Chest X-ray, AP view. Patient: 38 years old, sex M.
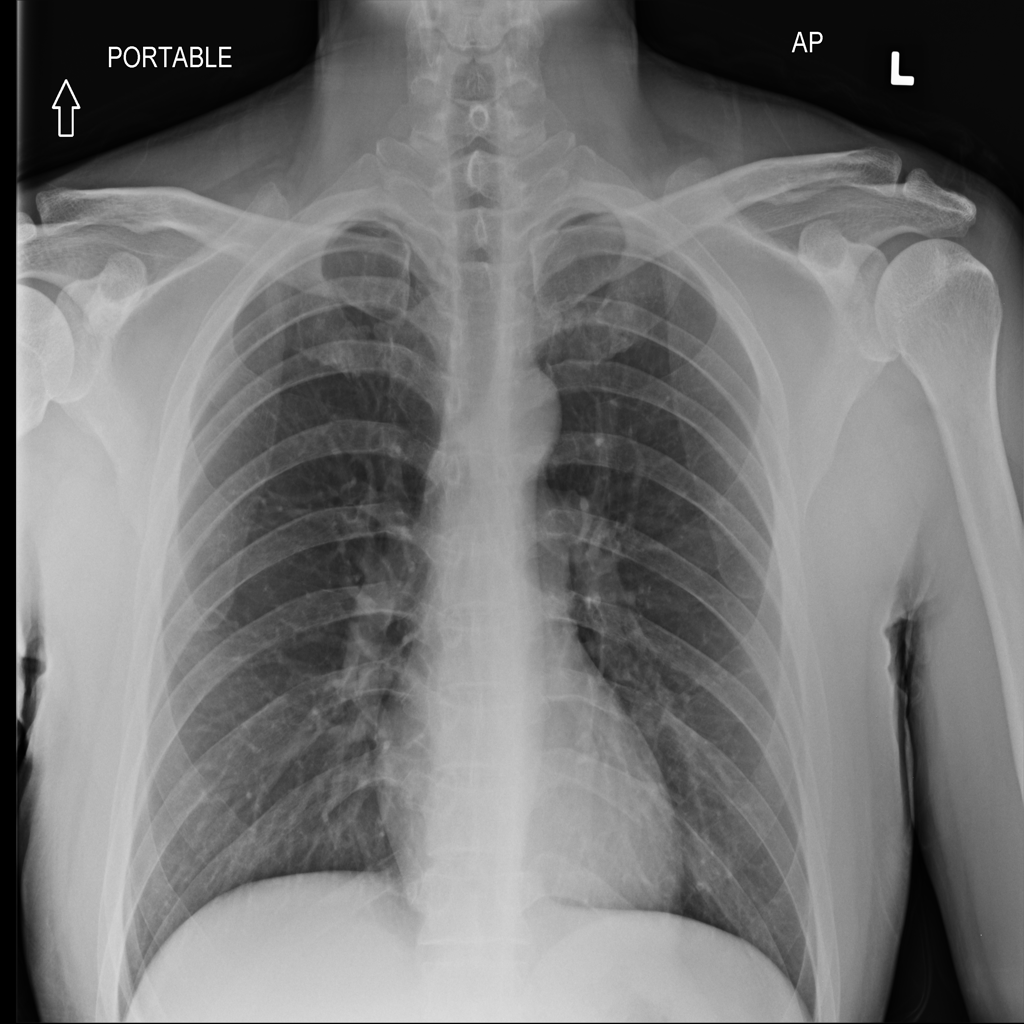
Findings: No Finding